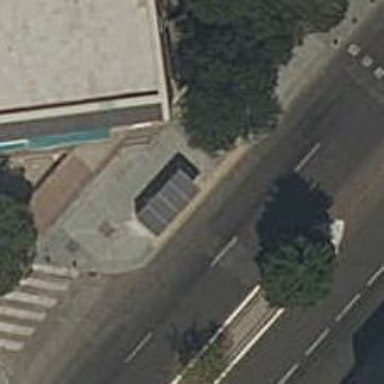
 serving as platform for public transportation."